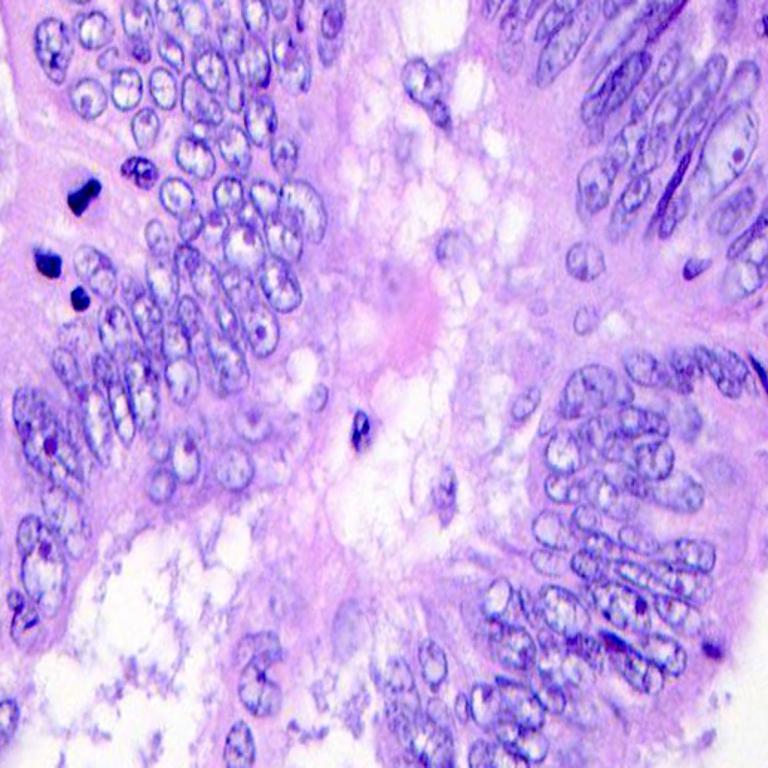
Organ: colon
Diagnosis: adenocarcinomas